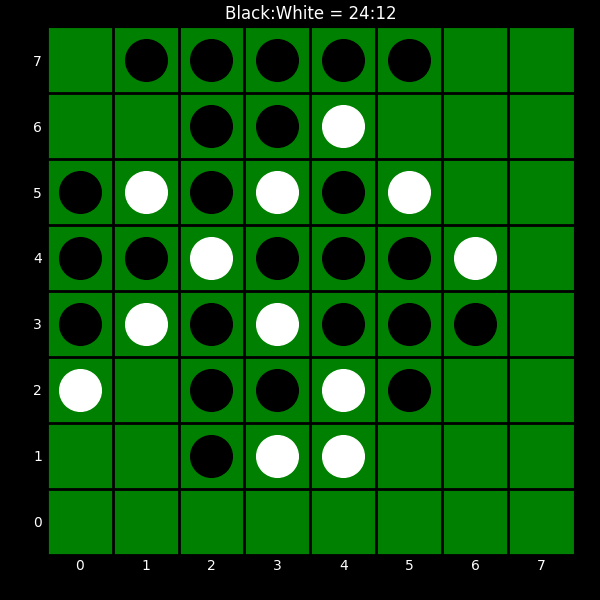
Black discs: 24
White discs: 12